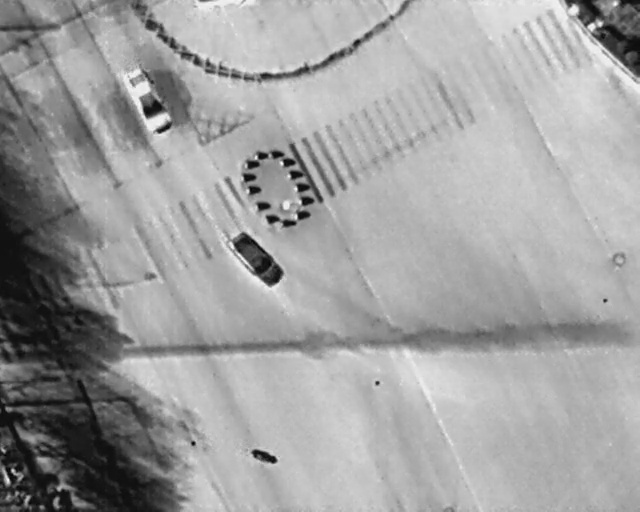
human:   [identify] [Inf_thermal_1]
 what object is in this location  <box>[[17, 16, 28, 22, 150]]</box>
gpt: <ref>1 medium car at the top left</ref>

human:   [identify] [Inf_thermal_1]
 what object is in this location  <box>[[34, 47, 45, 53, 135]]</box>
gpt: <ref>1 medium car at the center</ref>